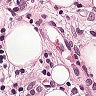
Metastatic tissue present: yes